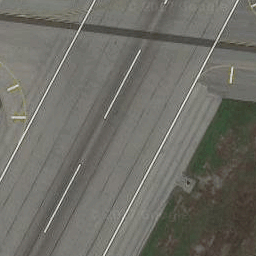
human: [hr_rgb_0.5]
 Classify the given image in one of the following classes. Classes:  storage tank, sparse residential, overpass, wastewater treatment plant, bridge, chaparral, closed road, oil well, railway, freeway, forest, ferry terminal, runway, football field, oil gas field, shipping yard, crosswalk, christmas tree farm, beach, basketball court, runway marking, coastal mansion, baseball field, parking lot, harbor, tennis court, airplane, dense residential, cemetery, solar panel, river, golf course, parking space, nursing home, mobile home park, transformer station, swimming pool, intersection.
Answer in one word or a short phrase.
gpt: runway